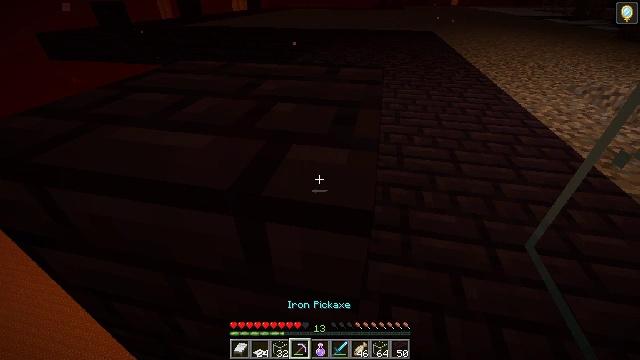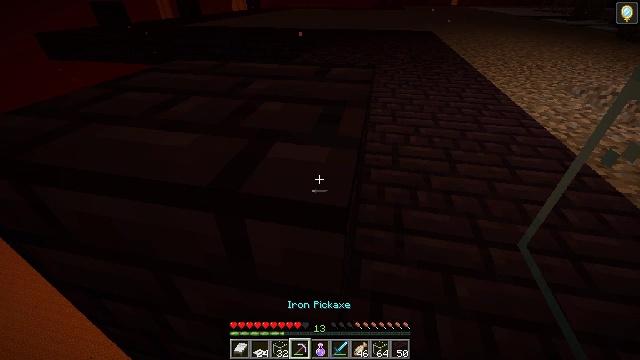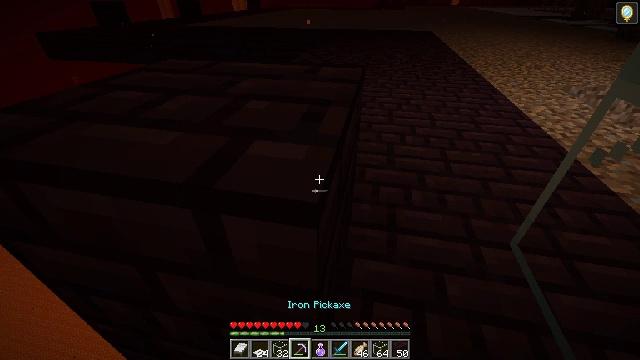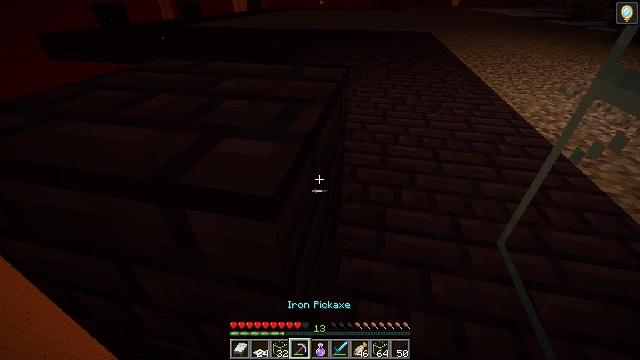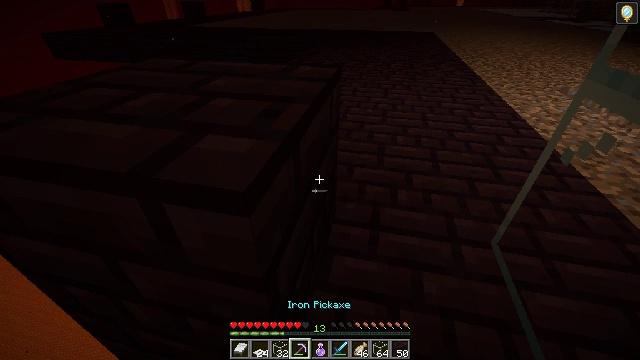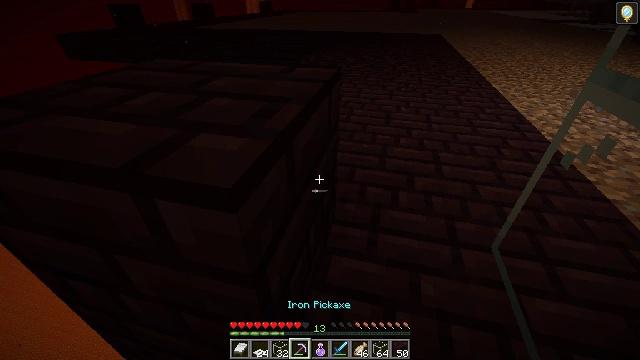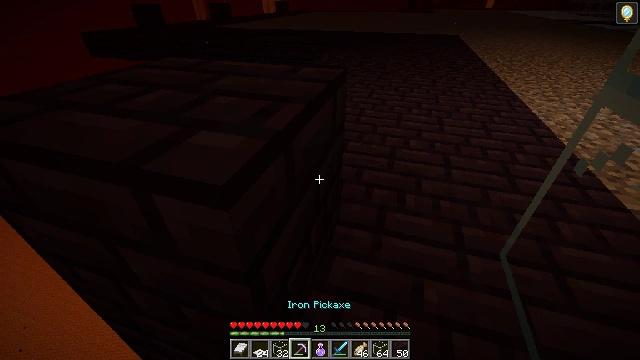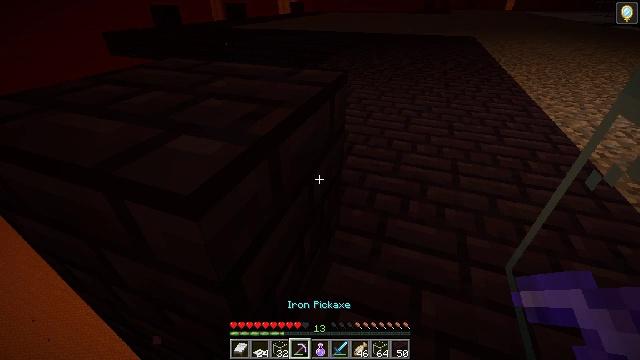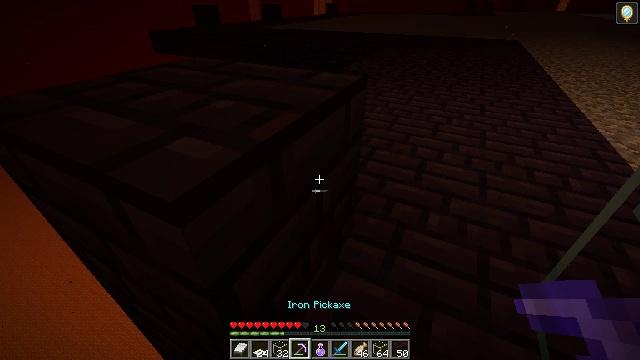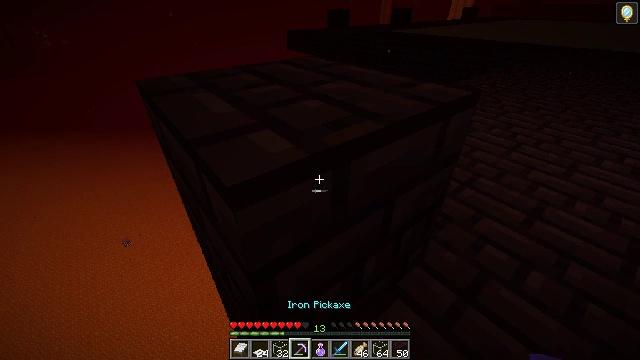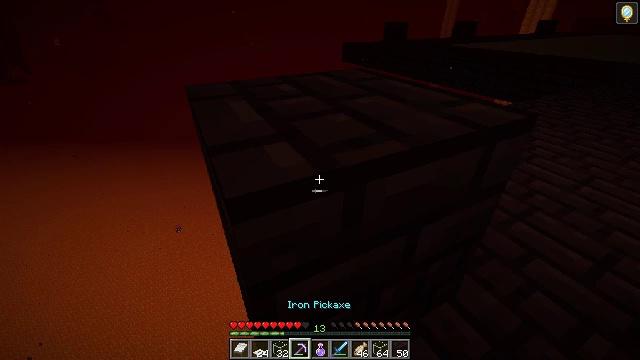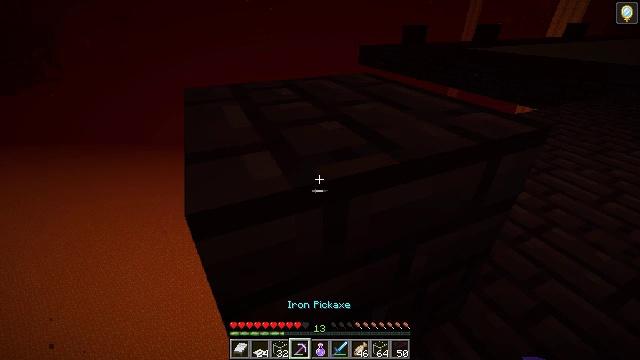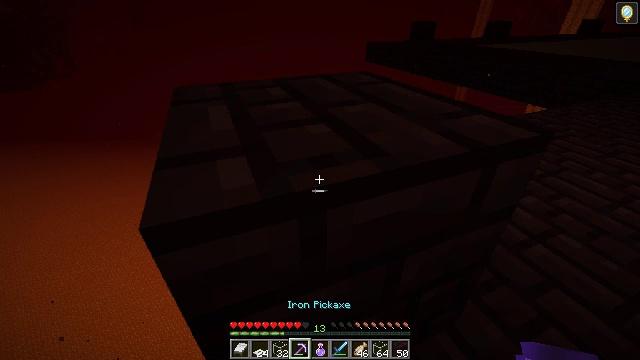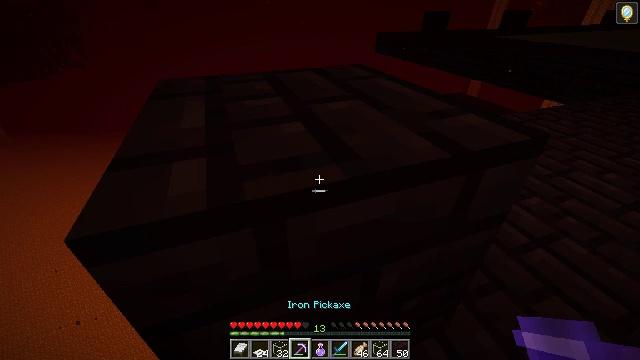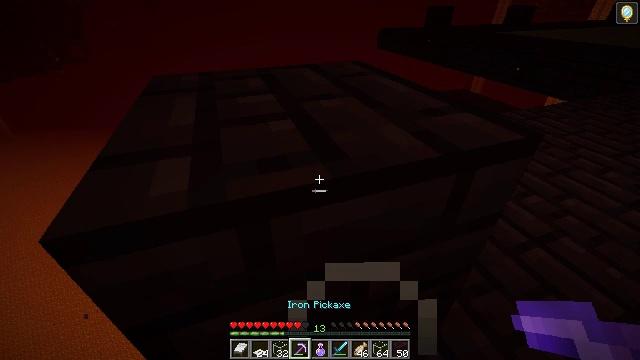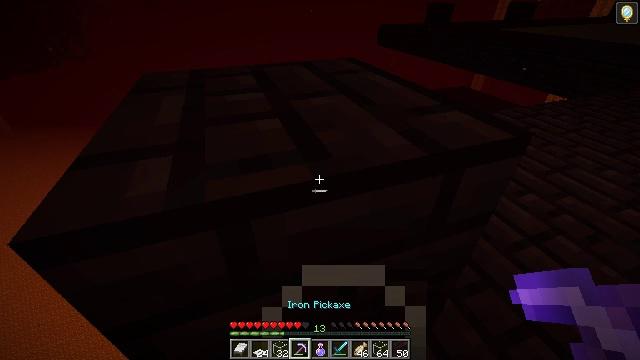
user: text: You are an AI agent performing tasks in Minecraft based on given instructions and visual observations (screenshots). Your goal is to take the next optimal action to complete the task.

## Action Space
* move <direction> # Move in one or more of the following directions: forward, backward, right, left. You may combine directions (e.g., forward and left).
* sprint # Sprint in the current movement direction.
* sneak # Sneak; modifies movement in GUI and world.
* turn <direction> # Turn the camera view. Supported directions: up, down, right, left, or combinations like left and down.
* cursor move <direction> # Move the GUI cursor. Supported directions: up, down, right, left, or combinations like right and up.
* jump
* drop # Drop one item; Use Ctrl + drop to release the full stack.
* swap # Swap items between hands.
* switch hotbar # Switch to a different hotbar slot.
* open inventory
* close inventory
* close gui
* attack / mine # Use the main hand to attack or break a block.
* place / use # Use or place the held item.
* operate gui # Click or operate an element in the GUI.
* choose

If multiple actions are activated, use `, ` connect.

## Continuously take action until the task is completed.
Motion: motion action
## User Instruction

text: Gather some nether bricks.
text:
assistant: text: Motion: move forward and move right, sneak
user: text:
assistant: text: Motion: move forward and move right, sneak
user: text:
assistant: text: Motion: move forward and move right, sneak
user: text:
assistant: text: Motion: move forward and move right, sneak
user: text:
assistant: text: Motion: move forward and move right, sneak, turn left
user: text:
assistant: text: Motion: move forward and move right, sneak, turn left
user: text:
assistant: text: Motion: move forward and move right, sneak, turn left
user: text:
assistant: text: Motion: move forward and move right, sneak, turn left
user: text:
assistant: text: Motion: move forward and move right, sneak, turn left
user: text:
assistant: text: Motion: move forward and move right, sneak, turn left and up
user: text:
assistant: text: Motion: move forward and move right, sneak, turn left
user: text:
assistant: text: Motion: move forward and move right, sneak, turn left
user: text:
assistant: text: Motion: move right, sneak, turn left and down
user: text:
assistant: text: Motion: sneak
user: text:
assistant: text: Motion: sneak, attack / mine
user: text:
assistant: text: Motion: sneak, attack / mine
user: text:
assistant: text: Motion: sneak, attack / mine
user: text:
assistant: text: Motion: sneak, attack / mine
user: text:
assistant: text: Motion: sneak, attack / mine
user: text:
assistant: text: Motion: sneak, attack / mine
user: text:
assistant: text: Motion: sneak
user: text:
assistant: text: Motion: sneak
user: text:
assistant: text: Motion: sneak
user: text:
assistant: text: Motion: sneak, turn left and down
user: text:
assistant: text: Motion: sneak, turn left
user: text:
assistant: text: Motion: sneak, turn left
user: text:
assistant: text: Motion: sneak, turn left
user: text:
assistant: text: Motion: sneak, turn left
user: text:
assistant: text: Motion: sneak, turn left
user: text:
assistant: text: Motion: sneak, turn left